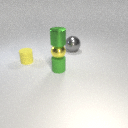
large gray metal sphere behind small yellow rubber cylinder